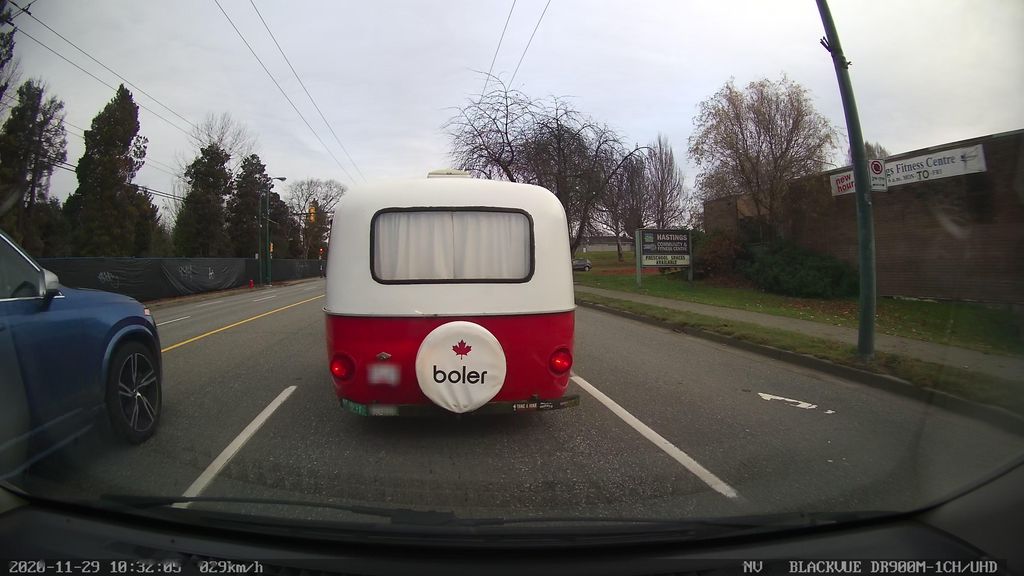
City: vancouver